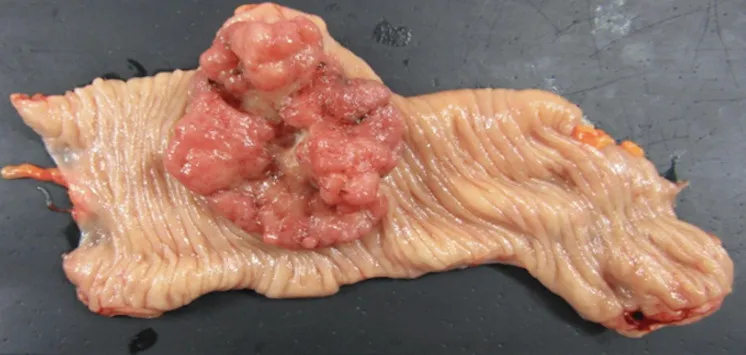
The surgical specimen was moderately differentiated adenocarcinoma. pT3N1MX, tub2, INF a, ly1, v0, Pn1.
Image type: pathology (h&e)